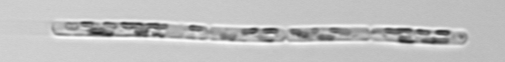
Label: Dactyliosolen_fragilissimus